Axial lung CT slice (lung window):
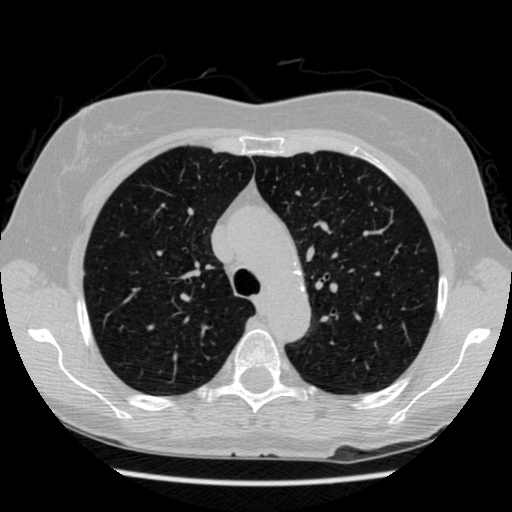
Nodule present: no